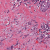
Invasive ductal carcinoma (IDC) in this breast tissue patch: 1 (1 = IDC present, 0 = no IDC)